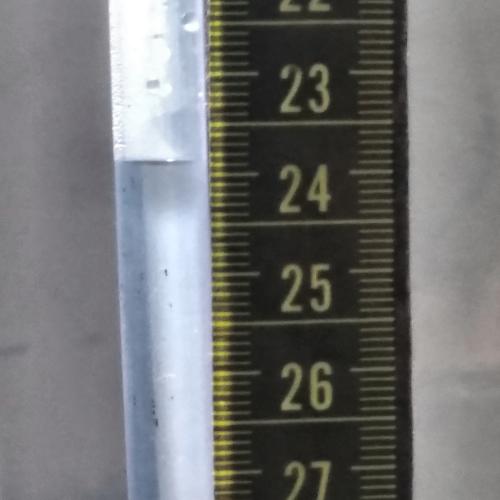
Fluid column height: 23.9 cm